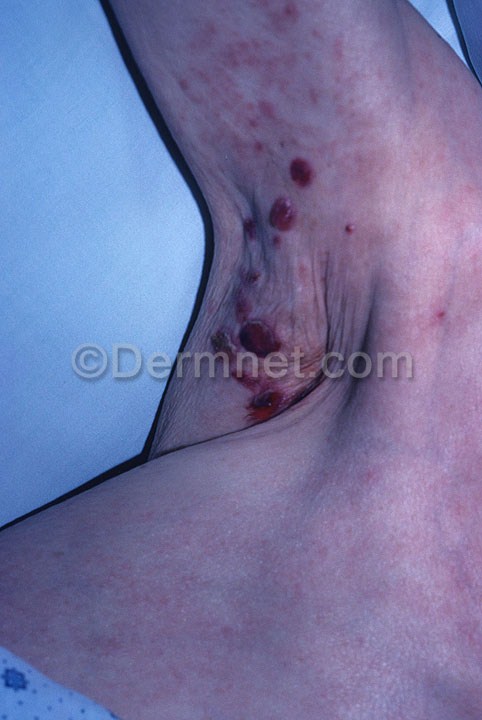
Disease: Bullous Disease Photos